Question: I want to run 'fdupes . -dN' on the '~/Desktop/md' directory from an AppleScript.
'''
do shell script "/bin/bash fdupes ~/Desktop/wd ." with administrator privileges
'''
I got this error
> error "/bin/bash: fdupes: No such file or directory" number 127
But I can issue this commands on the terminal just fine.

I installed the command line from terminal using 'brew install fdupes'
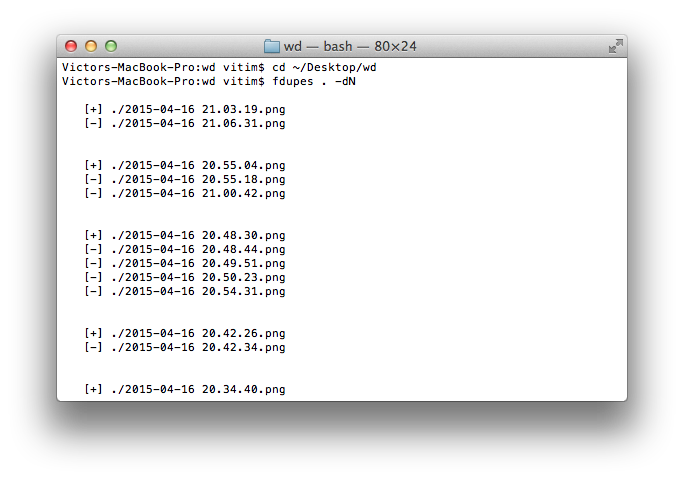
Answer: The 'do shell script' statement:
- 'sh''bash'- '$PATH''/usr/bin:/bin:/usr/sbin:/sbin'- '/'
Thus:
- 'bash''<(...)'- '/usr/local/bin''$PATH'
Assuming that 'fdupes' is in '/usr/local/bin' (adjust accordingly):
'''
do shell script "/usr/local/bin/fdupes ~/Desktop/wd ." with administrator privileges
'''
But note that '.''/' - prepend a 'cd' command as needed.
A note re your original command (since modified): you need to use '&&', not '&' to join the commands - the latter launches the preceding command in the .